Field crop: tomato
Growth stage: 1
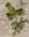
Species: portulaca